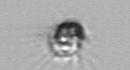
Label: Mesodinium